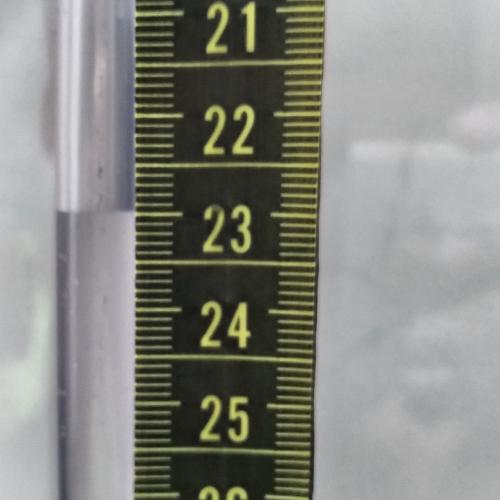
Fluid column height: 23.0 cm